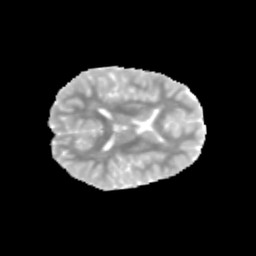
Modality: MD
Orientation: axial
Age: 10
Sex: male
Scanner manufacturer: siemens
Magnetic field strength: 3 T
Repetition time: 3.8 s
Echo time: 0.07 s